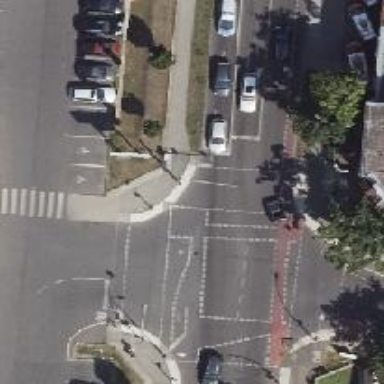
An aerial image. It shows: Road with traffic signals.